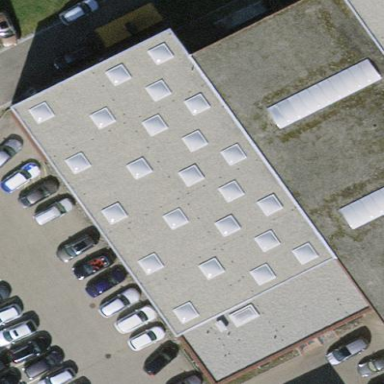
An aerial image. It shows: Industrial building.